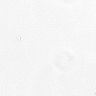
Metastatic tissue present: no